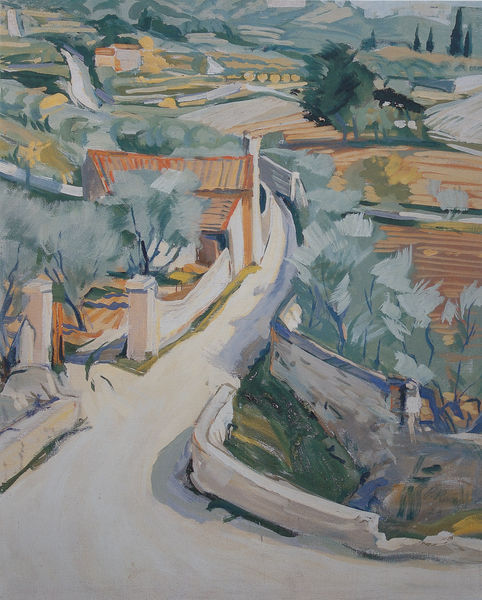
Titel: Cassis bei Marseille
Künstler: Reinhold Köppel
Standort: München
Institution: Bayerische Staatsgemäldesammlungen
Schlagwörter: baum, blau, dunkel, gemälde, schatten, weiß, aquarell, bäume, cezanne, gelb, grün, impressionismus, landschaft, stadt, braun, frankreich, grau, hell, hintergrund, licht, orange, pfeiler, strasse, vordergrund, dach, haus, rot, weg, wiese, zaun, malerei, wand, öl, feld, felder, ferne, häuser, hügel, strauch, brücke, pastos, sonne, sträucher, wiesen, pflanzen, kamin, schornstein, garten, zypressen, sommer, italien, süden, acker, berge, hang, modern, dorf, dächer, mauer, ziegel, wasserfarbe, idylle, häuschen, duktus, impressionistisch, tiefe, tor, äcker, krümmung, mauern, einfahrt, gärten, stumpf, tempera, mittelmeer, parzellen, mediteran, blaustichig, nach 1930